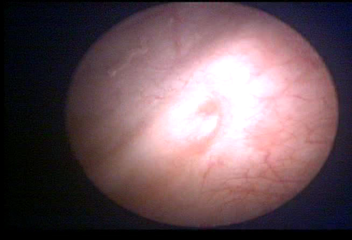
Modality: WLC
Class: Normal mucosa
Bladder cancer association: No